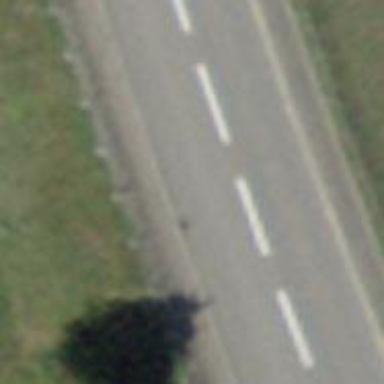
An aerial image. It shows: Asphalt sidewalk along the footway.